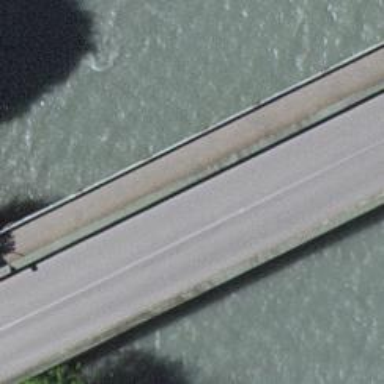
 passing over bridge with sidewalk on the left."